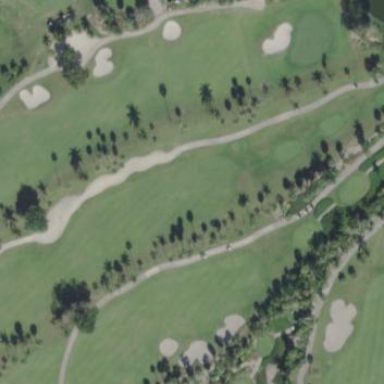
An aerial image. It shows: Golf bunker filled with natural sand.